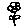
Label: flower